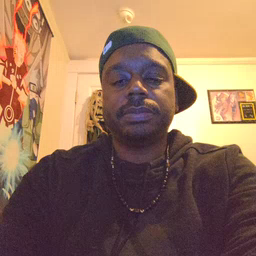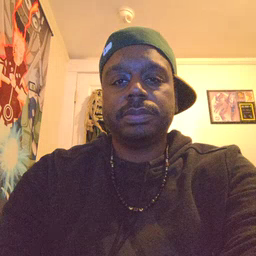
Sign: book